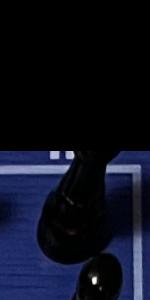
Label: Rook_Black